Question: I have android studio 1.1.0 and i just created a new project and i'm trying to import new facebook-sdk 4.0.1 but can not do this, I followed <URL>
But can not get it work. My app structure
My build.gradle(Project: MyApplication) file is:
'''
// Top-level build file where you can add configuration options common to all sub-projects/modules.
buildscript {
repositories {
jcenter()
mavenCentral()
}
dependencies {
classpath 'com.android.tools.build:gradle:1.1.0'
// NOTE: Do not place your application dependencies here; they belong
// in the individual module build.gradle files
}
}
allprojects {
repositories {
jcenter()
//mavenCentral()
}
}
'''
My build.gradle(Module: app) file is:
'''
apply plugin: 'com.android.application'
android {
compileSdkVersion 22
buildToolsVersion "21.1.2"
defaultConfig {
applicationId "com.example.hema.myapplication"
minSdkVersion 9
targetSdkVersion 22
versionCode 1
versionName "1.0"
}
buildTypes {
release {
minifyEnabled false
proguardFiles getDefaultProguardFile('proguard-android.txt'), 'proguard-rules.pro'
}
}
}
dependencies {
compile fileTree(dir: 'libs', include: ['*.jar'])
compile 'com.android.support:appcompat-v7:22.0.0'
compile 'com.facebook.android:facebook-android-sdk:4.0.1'
}
'''
Finally the error message is:
'''
Error:(28, 13) Failed to resolve: com.facebook.android:facebook-android-sdk:4.0.1
<a href="openFile">Show in File</a><br><a href="open.dependency.in.project.structure">Show in Project Structure dialog</a>
'''
I added mavenCentral() in the repositories closure in build.gradle(Project: MyApplication) file but not working with same error message.
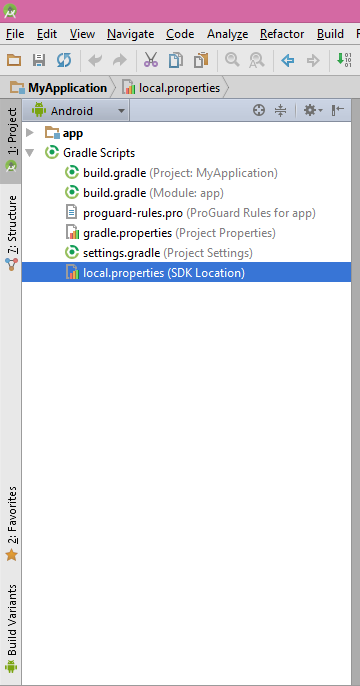
Answer: I solved the problem, It was in my Gradle settings >> Unchecked Offline work